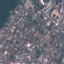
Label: Residential